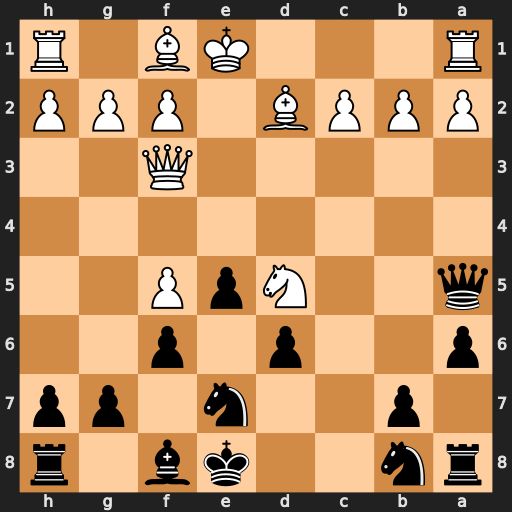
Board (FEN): rn2kb1r/1p2n1pp/p2p1p2/q2NpP2/8/5Q2/PPPB1PPP/R3KB1R
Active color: b
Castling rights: KQkq
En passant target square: -
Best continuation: Qxd5 Qxd5 Nxd5